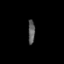
Tissue: prostate
Cell type: T cells
Senescence score: 0.3429
Nuclear area (px): 158
Mean DAPI intensity: 92.405